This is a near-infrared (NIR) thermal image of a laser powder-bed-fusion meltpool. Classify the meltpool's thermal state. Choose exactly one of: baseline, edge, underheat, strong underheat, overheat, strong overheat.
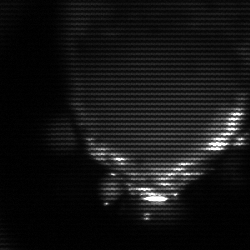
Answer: edge